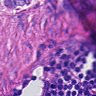
Metastatic tissue present: yes